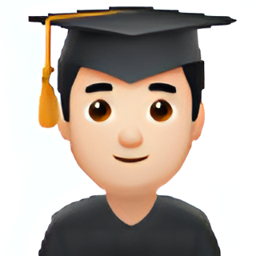
Name: male student type 1 2
Emoji: 👨🏻‍🎓
Group: People & Body
Sub-group: person-role